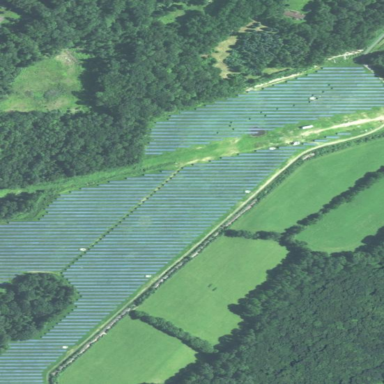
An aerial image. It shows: Solar power plant with photovoltaic panels generating electricity. The plant is enclosed by fence.